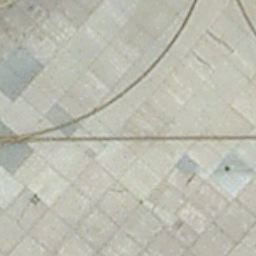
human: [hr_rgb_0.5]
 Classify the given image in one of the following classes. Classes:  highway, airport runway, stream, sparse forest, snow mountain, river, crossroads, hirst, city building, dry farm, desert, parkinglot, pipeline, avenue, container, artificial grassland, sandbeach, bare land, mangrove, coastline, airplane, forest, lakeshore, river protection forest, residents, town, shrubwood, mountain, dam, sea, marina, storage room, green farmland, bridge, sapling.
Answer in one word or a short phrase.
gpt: airport runway